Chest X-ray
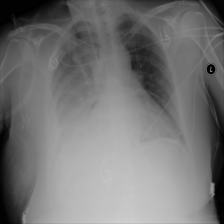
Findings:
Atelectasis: negative
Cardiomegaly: negative
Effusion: positive
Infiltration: negative
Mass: negative
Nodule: negative
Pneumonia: negative
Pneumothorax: negative
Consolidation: negative
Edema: negative
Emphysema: negative
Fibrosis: negative
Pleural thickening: negative
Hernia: negative